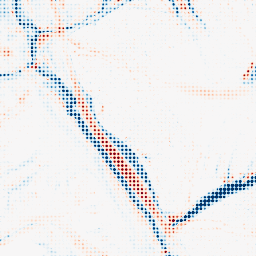
Category: morphological
Decomposition family: tophat_combined
Decomposition parameters: size: 10
Upsampling method: sinc_hamming
Upsampling parameters: scale: 8
kernel_size: 4
Upsampling scale: 8